Question:
How do I inflate this XML and display like attached image without using ListView and GetView adapter?
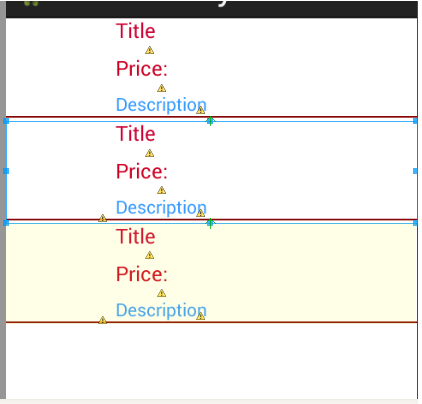
Answer: You can create you layout like so
'''
<ScrollView
<!-- scroll view settings-->
...>
<LinearLayout
android:id="@id/your_layout";
android:layout_height="wrap_content";
android:layout_width="match_parent";
android:orientation="vertical"; >
<!-- Here you put the TextView about Title, Price, Description(and whatever you need)
as often as you want-->
</LinearLayout>
</ScrollView>
'''
But this isn't the best (and not recommended) way ... you should use 'ListView' and the 'Adapter' for better performance